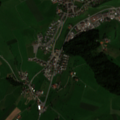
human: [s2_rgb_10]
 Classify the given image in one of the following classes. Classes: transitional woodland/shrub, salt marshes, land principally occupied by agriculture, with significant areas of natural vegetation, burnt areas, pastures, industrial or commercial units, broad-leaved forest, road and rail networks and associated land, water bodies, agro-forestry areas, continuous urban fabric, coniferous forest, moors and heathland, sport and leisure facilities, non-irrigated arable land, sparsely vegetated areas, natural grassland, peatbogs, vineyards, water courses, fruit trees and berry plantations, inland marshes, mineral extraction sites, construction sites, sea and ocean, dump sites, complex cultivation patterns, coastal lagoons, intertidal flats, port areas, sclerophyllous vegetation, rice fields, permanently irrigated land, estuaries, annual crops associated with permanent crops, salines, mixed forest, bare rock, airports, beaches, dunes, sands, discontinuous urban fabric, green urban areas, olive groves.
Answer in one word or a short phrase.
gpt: discontinuous urban fabric, complex cultivation patterns, mixed forest